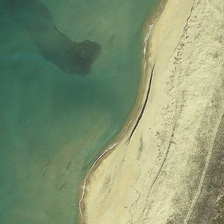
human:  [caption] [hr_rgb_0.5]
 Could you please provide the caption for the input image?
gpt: yellow beach is near a piece of blue ocean .

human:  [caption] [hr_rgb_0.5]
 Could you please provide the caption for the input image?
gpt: yellow beach is near a piece of blue ocean .

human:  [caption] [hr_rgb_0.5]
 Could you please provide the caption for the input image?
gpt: yellow beach is near a piece of blue ocean .

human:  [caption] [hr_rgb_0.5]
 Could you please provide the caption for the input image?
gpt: yellow beach is near a piece of blue ocean .

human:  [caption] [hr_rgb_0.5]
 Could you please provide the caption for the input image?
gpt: yellow beach is near a piece of blue ocean .